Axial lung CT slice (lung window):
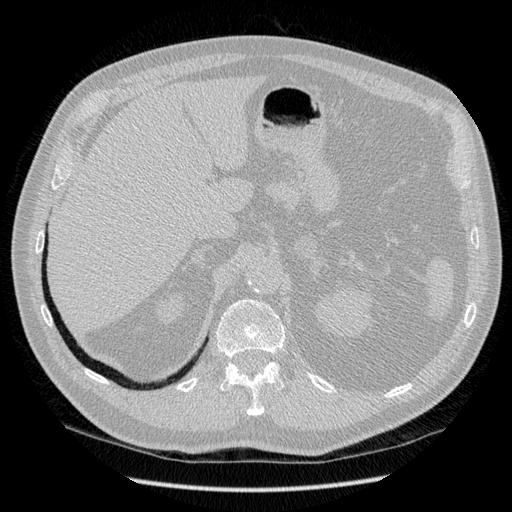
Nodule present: no